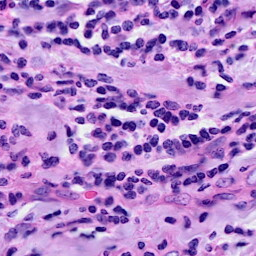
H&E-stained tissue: Breast